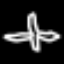
Label: airplane